A time-domain waveform of one vibration snapshot from a rolling-element bearing is shown. Based on the visible evidence, which condition applies: normal, inner_race, outer_race, ball?
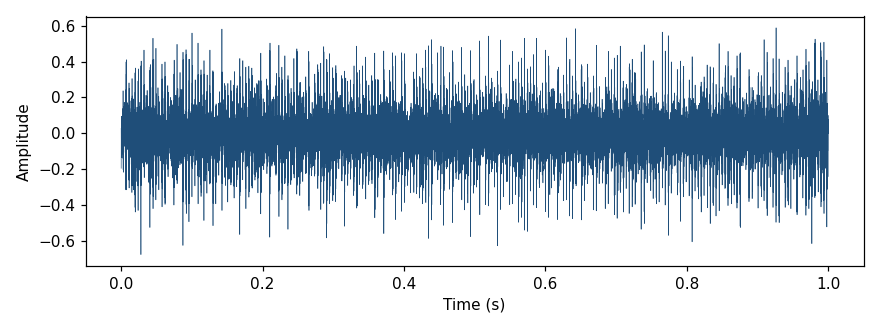
Answer: outer_race